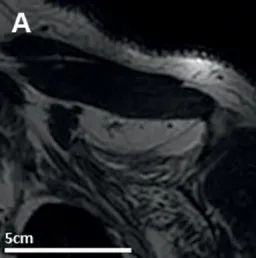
Left-sided brachial plexus lipoma (7 x 9 cm) on T2-weighted fat saturated magnetic resonance imaging.
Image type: radiology (mri)